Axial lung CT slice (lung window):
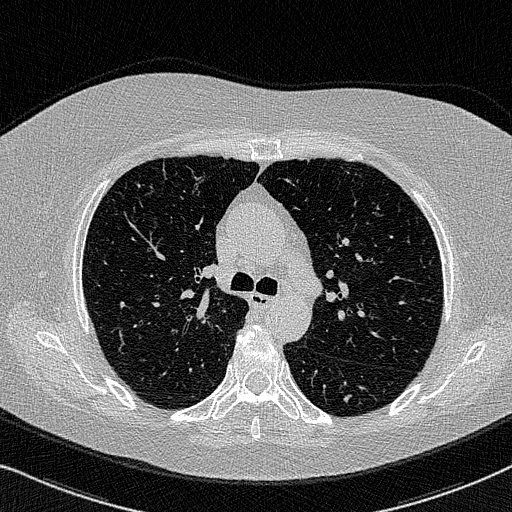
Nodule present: no